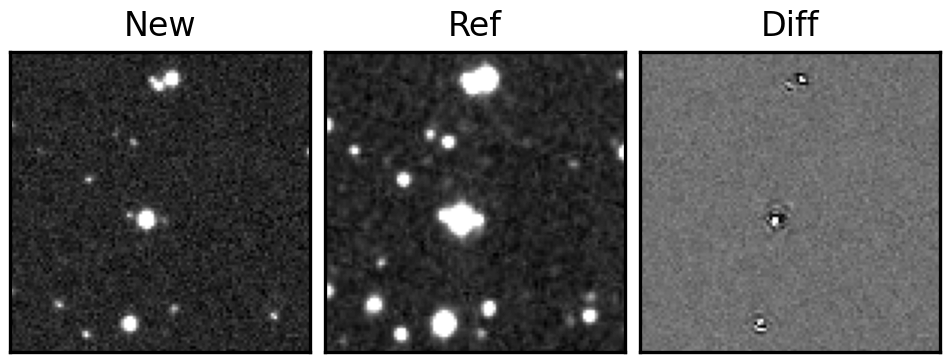
Label: bogus